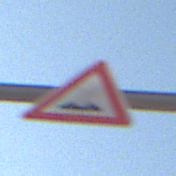
Verkehrszeichen: UnebeneFahrbahn
Umgebung: Outdoor, Nature
Tageszeit: MorningAfternoon
Wetter: PartlyCloudy
Licht: Natural
Jahreszeit: NotSpecified
Kontrast: HighContrast